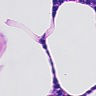
Metastatic tissue present: no